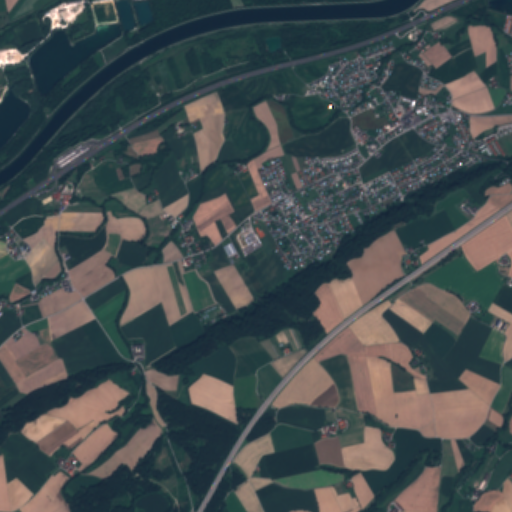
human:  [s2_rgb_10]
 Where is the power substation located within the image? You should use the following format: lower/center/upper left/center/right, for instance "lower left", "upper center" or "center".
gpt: The power substation is located in the upper right of the image.
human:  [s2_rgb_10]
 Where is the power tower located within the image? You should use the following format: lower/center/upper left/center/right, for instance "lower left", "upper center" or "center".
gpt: The power tower is located in the upper right of the image.
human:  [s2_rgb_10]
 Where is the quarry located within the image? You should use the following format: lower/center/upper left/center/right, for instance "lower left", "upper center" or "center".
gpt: The quarry is located in the upper left of the image.
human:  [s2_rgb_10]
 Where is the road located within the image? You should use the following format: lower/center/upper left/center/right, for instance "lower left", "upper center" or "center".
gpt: There is no road in the image.